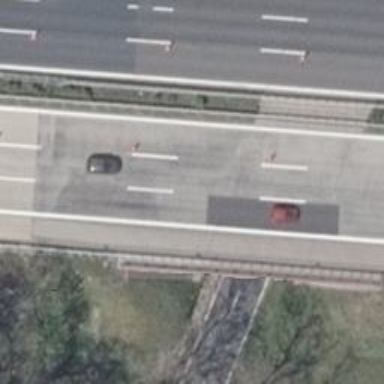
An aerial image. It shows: Concrete motorway.